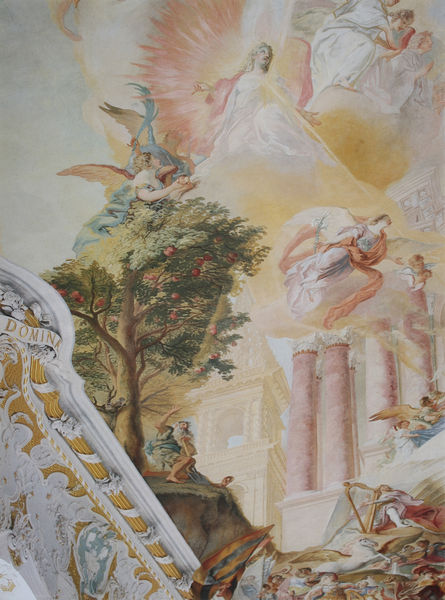
Titel: Die Menschwerdung des Herrn - Die linke Längsseite: Adam unter dem Baum des Paradieses, darüber in der Flammengloriole die Allegorie der göttlichen Liebe
Künstler: Cosmas Damian Asam
Standort: Ingolstadt
Institution: Oratorium "Maria de Victoria"
Schlagwörter: baum, blau, blätter, flügel, gott, himmel, laub, mann, weiß, frauen, gelb, grün, kirchturm, landschaft, menschen, mädchen, ocker, äste, ausschnitt, hell, hintergrund, licht, orange, paris, pastell, säule, säulen, gebäude, rose, rot, beige, malerei, bart, architektur, arm, band, barock, blass, falten, sockel, innenraum, natur, stamm, zweige, kirche, sonne, gewand, gold, haare, decke, gewänder, musik, rokoko, rosa, zart, fliegen, pferd, pferde, turm, engel, früchte, hellblau, apfel, äpfel, bewegen, farbig, schrift, bogen, perspektive, fahne, berge, schlucht, figuren, rundbogen, spielen, detail, musizieren, stuck, faltenwurf, collage, oben, adam, eva, paradies, strahlen, flug, schweben, abgrund, text, buchstaben, erkenntnis, schlange, schimmel, fragment, christus, jesus, mythos, erscheinung, apfelbaum, tempel, heilige, deckengemälde, fresko, erleuchtung, harfe, bänder, david, obstbaum, sakral, fresco, auferstehung, himmelfahrt, klang, deckenmalerei, lateinisch, all, scheinarchitektur, auschnitt, olken, pastelltöne, felsent, gelbs, rötlcih, sehr schön, strahlenw, trahlen, domina, kranz+